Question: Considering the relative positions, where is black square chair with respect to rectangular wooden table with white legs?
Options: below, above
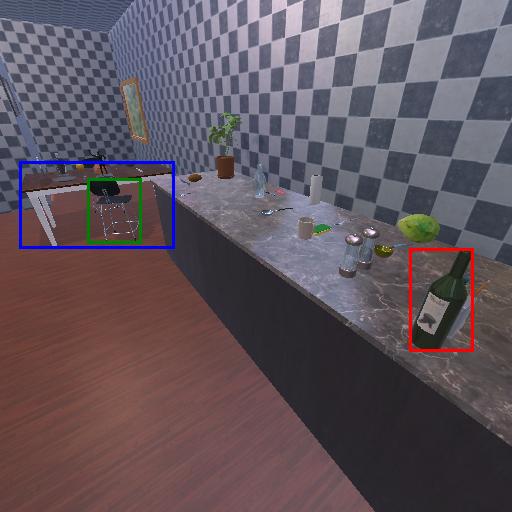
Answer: below